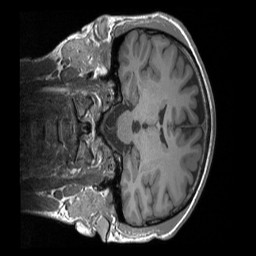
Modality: T1w
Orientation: coronal
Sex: female
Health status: ill
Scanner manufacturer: siemens
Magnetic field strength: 3 T
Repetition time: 1.66 s
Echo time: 0.00254 s